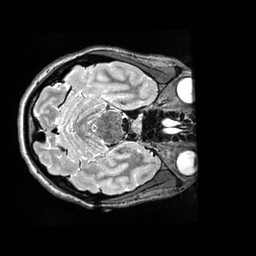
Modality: T2w
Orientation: axial
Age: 22
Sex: female
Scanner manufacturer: siemens
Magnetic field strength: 3 T
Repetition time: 3.2 s
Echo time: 0.564 s